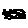
Label: zigzag